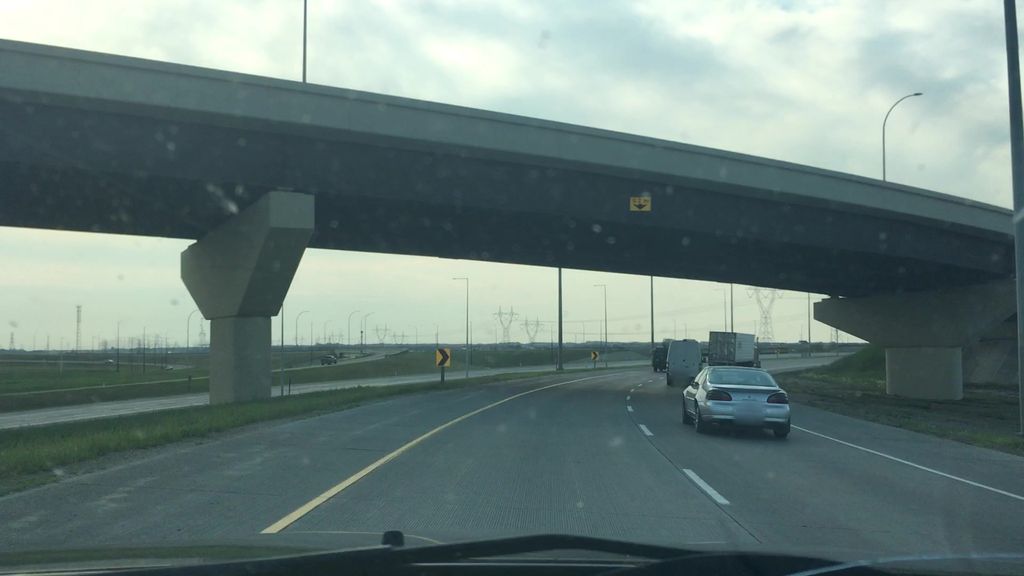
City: edmonton